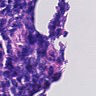
Metastatic tissue present: no